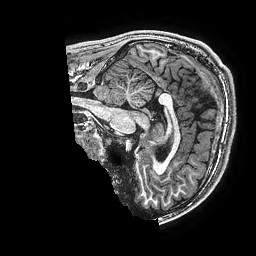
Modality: T1w
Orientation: sagittal
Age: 15
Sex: male
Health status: ill
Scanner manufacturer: ge
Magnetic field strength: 3 T
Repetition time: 0.00766 s
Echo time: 0.003476 s